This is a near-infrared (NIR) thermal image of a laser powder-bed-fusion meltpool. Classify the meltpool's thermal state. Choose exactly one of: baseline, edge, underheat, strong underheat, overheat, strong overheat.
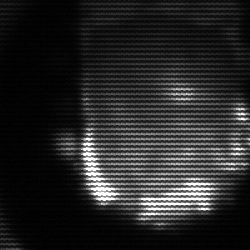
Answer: baseline